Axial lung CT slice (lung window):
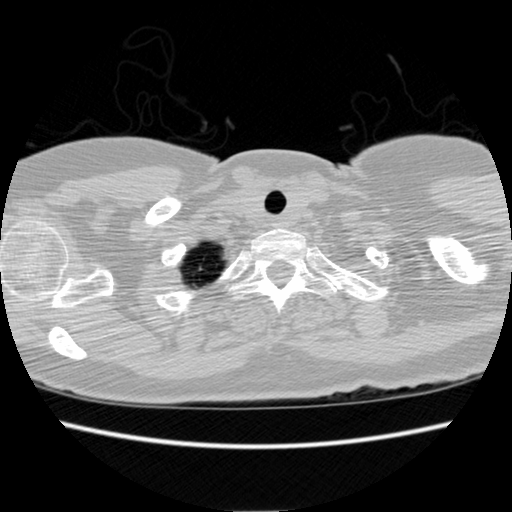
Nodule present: no